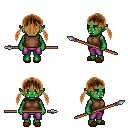
a pixel art fantasy rpg character, female body template, orc, green skin, brown sleeveless shirt, magenta pants, brown twin-tailed hairstyle, brown slippers, spear, four views (front, back, left, right), 2x2 character sprite sheet, small pixel art, hard edges, no anti-aliasing